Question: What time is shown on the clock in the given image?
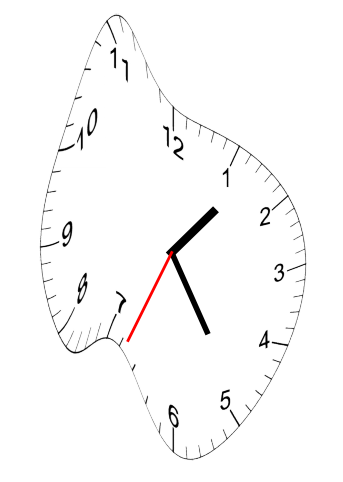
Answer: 01:24:34